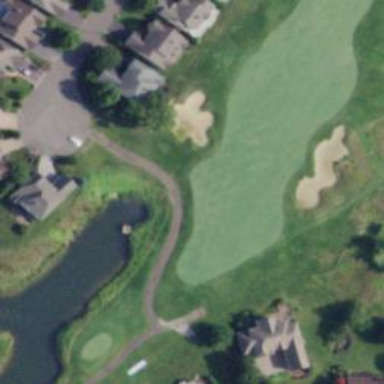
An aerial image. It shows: Path for both roads and golfers.